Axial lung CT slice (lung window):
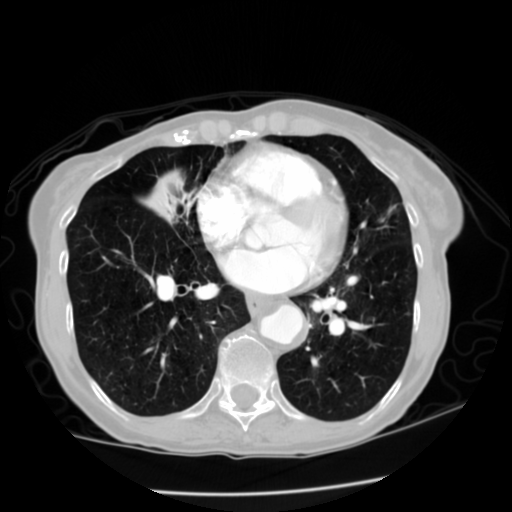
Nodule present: no